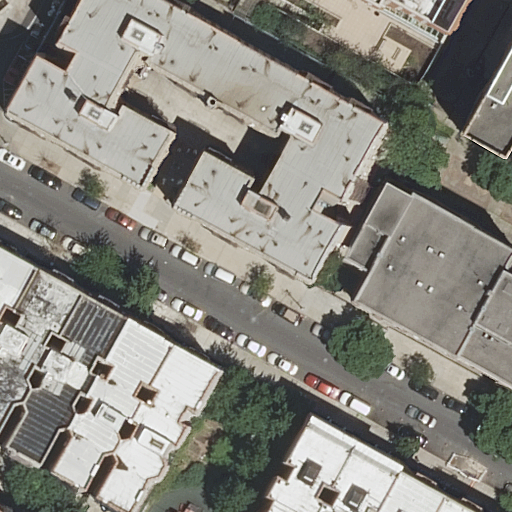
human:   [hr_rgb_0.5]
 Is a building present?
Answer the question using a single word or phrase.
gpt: yes

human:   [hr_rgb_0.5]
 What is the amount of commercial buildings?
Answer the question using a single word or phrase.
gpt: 0

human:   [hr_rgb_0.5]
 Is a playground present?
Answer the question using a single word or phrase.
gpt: yes

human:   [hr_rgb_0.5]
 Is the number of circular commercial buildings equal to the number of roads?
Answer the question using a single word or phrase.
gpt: no

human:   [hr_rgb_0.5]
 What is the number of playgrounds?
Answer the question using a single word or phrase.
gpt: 1

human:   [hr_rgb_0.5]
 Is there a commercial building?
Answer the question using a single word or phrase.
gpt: no

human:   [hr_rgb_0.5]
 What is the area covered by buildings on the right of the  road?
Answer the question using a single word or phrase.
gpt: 1914m2

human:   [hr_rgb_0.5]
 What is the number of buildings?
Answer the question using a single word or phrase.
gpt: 13

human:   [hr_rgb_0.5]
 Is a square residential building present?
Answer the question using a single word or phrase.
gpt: no

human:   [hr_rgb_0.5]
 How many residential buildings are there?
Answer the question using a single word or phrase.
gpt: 13

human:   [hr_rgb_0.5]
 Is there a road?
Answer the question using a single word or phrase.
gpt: yes

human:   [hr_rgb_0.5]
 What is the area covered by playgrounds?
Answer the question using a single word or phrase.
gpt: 989m2

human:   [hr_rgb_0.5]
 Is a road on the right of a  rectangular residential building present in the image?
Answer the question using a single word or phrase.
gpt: no

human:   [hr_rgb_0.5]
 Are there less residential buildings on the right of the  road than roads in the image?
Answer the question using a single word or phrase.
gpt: no

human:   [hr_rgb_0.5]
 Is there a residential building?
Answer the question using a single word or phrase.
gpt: yes

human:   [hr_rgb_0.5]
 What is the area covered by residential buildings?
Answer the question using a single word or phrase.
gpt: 4734m2

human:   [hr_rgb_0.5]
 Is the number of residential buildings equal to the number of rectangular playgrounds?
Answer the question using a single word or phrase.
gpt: no

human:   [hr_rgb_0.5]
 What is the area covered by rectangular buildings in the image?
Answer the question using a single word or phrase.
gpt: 394m2

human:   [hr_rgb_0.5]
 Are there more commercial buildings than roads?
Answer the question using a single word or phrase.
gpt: no

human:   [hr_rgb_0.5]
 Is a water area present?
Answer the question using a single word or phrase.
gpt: no

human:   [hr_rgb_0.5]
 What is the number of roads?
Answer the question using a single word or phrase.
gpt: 1

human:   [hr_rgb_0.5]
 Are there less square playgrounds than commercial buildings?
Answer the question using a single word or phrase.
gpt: no

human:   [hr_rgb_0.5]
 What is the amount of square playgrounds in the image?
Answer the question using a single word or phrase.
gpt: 0

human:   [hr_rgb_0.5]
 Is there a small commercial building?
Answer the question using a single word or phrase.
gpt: no

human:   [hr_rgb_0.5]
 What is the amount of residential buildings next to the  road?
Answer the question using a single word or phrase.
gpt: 13

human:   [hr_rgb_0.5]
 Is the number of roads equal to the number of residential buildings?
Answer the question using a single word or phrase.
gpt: no

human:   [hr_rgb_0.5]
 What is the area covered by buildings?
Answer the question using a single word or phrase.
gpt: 4734m2

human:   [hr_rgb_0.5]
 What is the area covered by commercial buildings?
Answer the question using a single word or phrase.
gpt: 0m2

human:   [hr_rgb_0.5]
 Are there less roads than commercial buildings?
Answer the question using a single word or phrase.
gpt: no

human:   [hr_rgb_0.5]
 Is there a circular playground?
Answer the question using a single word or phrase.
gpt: no

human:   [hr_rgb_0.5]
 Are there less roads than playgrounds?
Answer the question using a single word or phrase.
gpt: no

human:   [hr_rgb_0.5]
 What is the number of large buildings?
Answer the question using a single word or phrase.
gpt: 2

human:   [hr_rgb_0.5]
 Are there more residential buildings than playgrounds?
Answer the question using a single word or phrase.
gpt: yes

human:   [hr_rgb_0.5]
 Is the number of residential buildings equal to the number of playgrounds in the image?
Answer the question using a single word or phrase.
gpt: no

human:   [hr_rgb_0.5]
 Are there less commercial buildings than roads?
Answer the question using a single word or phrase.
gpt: yes

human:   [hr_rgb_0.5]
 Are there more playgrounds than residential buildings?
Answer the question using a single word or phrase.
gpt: no

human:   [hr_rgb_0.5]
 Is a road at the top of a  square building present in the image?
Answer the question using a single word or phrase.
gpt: no

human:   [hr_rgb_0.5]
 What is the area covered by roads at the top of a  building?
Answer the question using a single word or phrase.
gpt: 0m2

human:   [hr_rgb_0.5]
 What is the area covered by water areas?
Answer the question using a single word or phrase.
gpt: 0m2

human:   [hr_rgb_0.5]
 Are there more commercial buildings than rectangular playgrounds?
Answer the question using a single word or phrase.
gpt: no

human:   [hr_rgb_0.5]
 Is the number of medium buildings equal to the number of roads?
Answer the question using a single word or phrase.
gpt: no

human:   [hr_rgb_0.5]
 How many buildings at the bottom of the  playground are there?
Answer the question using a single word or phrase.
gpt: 0

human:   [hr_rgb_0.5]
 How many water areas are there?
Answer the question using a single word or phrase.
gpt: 0

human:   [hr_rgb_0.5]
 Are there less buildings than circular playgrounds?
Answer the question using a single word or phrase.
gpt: no

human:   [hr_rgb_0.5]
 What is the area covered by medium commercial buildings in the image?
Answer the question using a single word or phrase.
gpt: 0m2

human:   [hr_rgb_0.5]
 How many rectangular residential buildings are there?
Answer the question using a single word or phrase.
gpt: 3

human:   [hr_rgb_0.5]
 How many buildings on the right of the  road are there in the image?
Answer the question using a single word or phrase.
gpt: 6

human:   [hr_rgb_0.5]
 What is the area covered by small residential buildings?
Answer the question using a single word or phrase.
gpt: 104m2

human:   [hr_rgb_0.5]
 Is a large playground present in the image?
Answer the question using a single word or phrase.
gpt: yes

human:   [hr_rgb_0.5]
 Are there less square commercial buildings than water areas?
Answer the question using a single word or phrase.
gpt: no

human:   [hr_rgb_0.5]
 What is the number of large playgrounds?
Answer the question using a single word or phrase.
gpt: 1

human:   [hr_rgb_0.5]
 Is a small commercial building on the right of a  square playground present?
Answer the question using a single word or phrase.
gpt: no

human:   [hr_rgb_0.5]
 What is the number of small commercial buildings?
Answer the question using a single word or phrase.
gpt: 0

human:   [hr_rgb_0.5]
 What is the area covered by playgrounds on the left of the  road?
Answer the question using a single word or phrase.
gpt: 989m2

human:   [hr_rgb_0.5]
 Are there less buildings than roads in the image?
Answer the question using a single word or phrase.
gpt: no

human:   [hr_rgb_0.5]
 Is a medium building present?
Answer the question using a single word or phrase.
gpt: yes

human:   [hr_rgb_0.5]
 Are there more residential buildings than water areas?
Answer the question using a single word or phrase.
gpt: yes

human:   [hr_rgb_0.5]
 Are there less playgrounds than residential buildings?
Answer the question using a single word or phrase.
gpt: yes

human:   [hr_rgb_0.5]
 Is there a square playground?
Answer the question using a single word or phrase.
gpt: no

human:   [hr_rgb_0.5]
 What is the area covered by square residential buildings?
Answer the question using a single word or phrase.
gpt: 0m2

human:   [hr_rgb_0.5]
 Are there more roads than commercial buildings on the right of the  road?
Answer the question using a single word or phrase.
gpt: yes

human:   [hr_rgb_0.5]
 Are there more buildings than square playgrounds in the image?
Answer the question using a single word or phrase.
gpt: yes

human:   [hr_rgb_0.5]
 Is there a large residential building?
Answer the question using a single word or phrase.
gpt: yes

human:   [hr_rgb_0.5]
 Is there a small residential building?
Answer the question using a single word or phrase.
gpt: yes